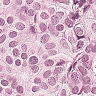
Metastatic tissue present: yes